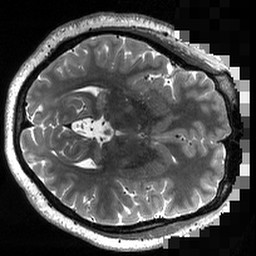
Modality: T2w
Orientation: axial
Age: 26
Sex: female
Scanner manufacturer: siemens
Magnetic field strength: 3 T
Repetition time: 3.39 s
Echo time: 0.39 s